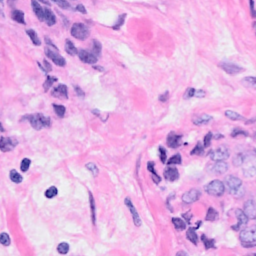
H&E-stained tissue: Breast